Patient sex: M
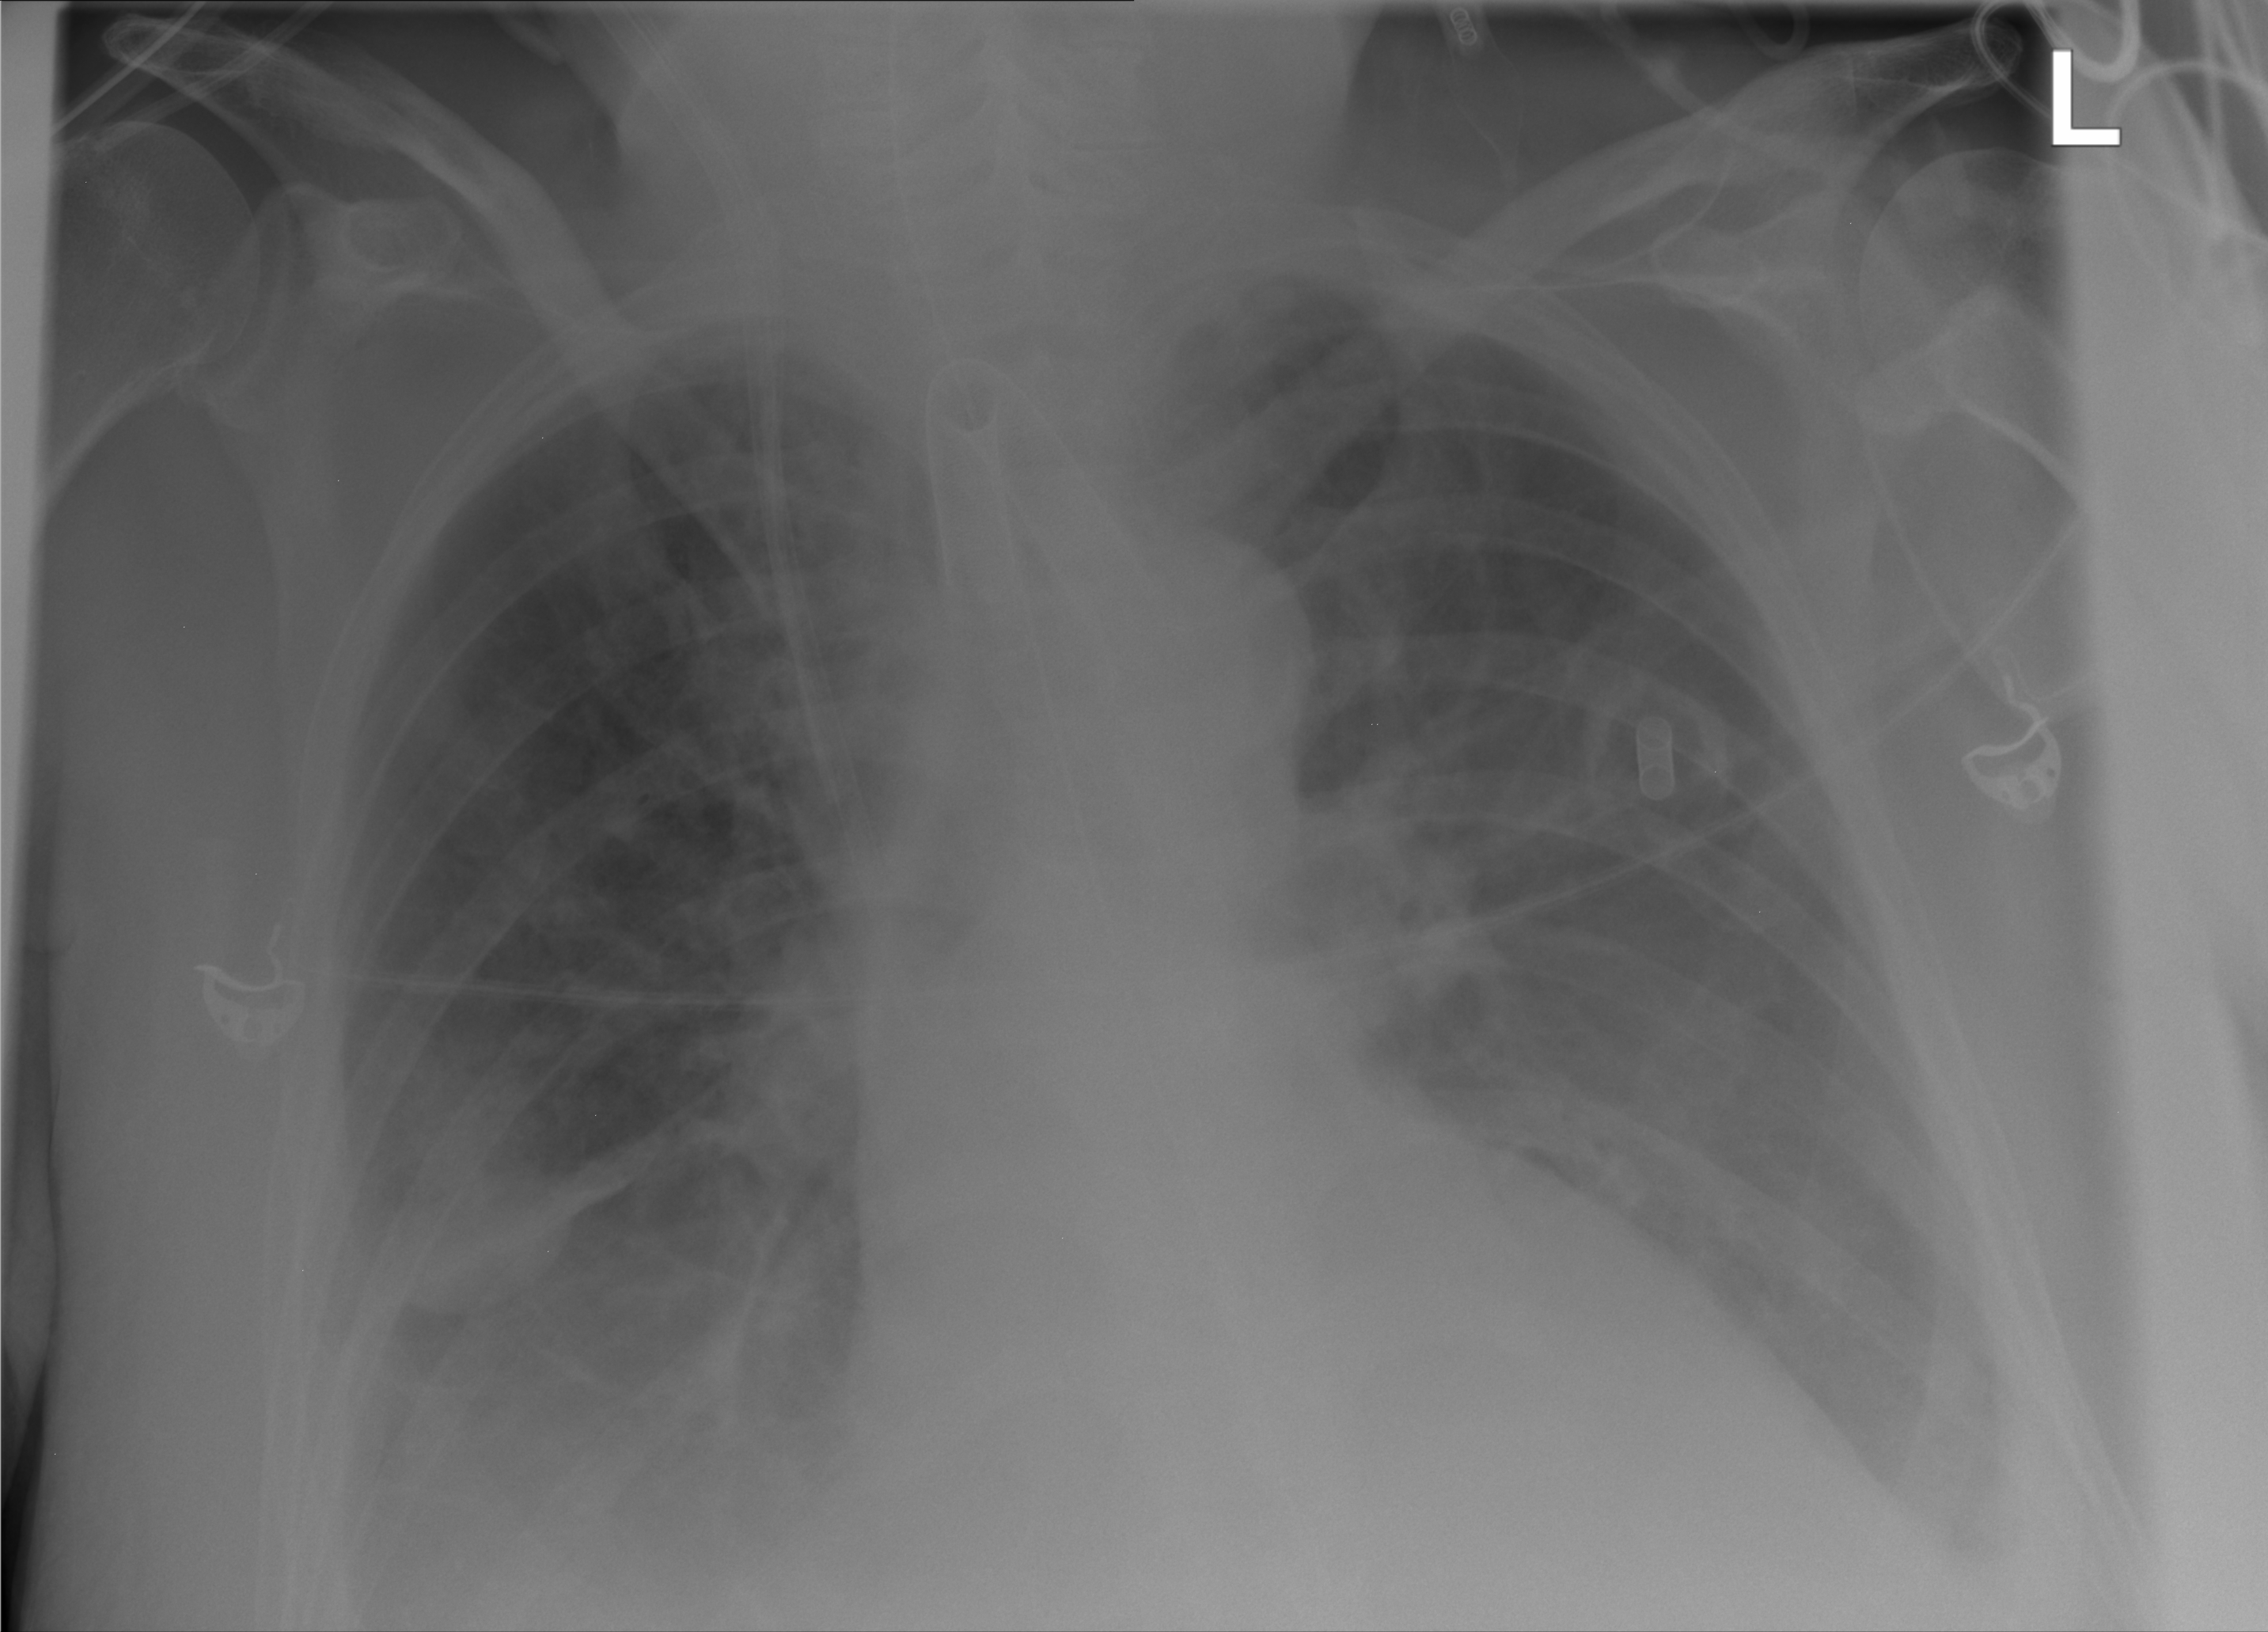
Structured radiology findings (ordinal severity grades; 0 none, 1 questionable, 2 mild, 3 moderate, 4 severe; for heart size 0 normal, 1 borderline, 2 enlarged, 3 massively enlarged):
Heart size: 2
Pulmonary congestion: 2
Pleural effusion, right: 2
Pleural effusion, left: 2
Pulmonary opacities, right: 0
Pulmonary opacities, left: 0
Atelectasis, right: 2
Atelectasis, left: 2